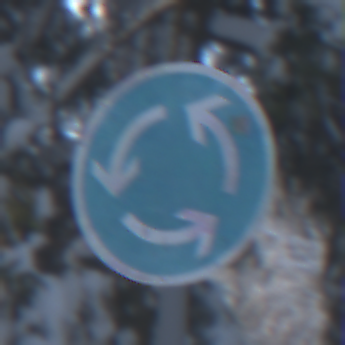
Verkehrszeichen: Kreisverkehr
Umgebung: Outdoor, Nature
Tageszeit: MorningAfternoon
Wetter: Clear
Licht: Natural
Jahreszeit: Winter
Kontrast: LowContrast